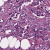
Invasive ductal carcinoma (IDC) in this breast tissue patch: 1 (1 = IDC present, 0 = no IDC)